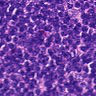
Metastatic tissue present: no